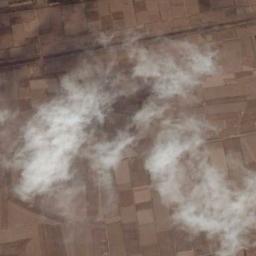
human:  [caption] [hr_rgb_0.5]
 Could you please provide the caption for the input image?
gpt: There is a little thin cloud above the brown farmland .

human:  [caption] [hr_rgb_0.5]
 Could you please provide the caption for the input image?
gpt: The stratus clouds are located above the khaki farmland .

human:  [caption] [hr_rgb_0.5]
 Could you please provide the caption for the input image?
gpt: The white cloud is above bare farmland .

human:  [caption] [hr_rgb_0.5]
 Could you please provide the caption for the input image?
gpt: White clouds on brown fields .

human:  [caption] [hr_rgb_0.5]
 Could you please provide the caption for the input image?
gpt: A few slices of sparse white clouds over many farmlands .